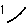
Label: line